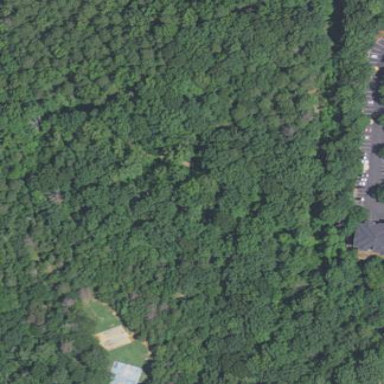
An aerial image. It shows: Mixed woodland with variety of leaf types and cycles.